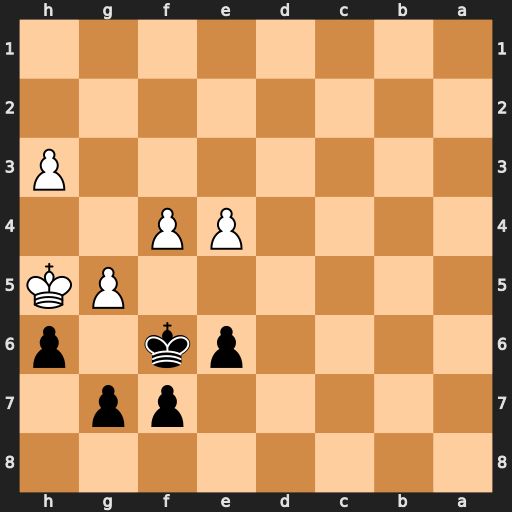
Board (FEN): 8/5pp1/4pk1p/6PK/4PP2/7P/8/8
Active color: b
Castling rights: -
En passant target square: -
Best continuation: hxg5 Kg4 gxf4